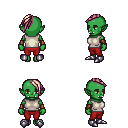
a pixel art fantasy rpg character, female body template, orc, green skin, white sleeveless shirt, red pants, white blonde long mohawk hairstyle, cloth bracers, metal boots, four views (front, back, left, right), 2x2 character sprite sheet, small pixel art, hard edges, no anti-aliasing